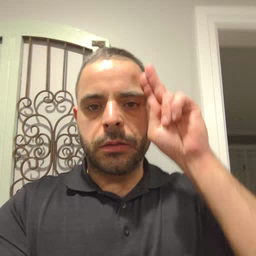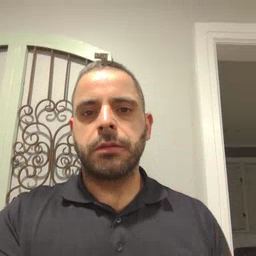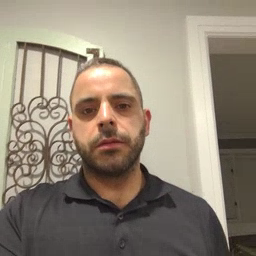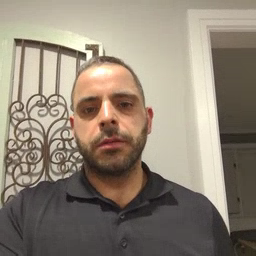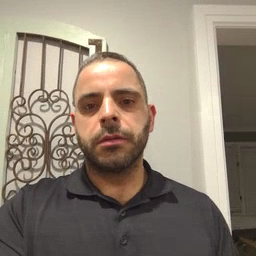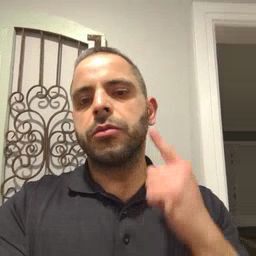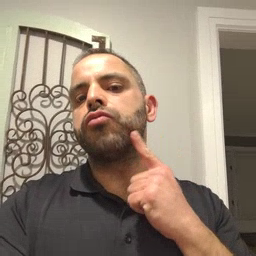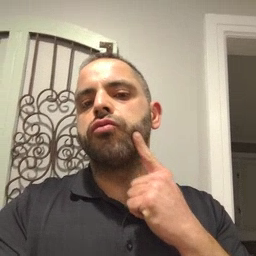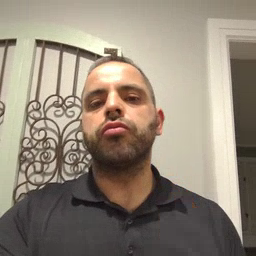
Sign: cheek